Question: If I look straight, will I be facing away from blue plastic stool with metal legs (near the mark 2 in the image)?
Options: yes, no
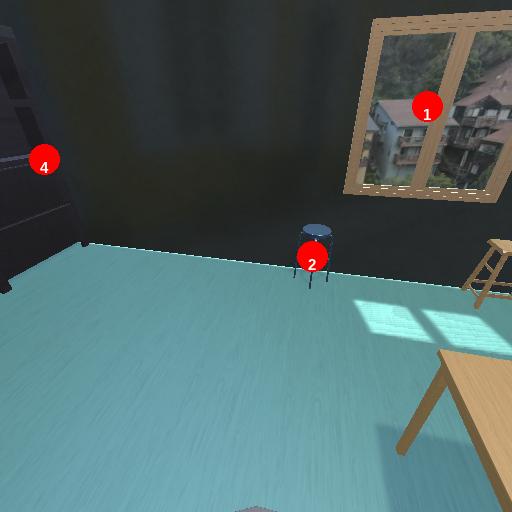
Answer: yes